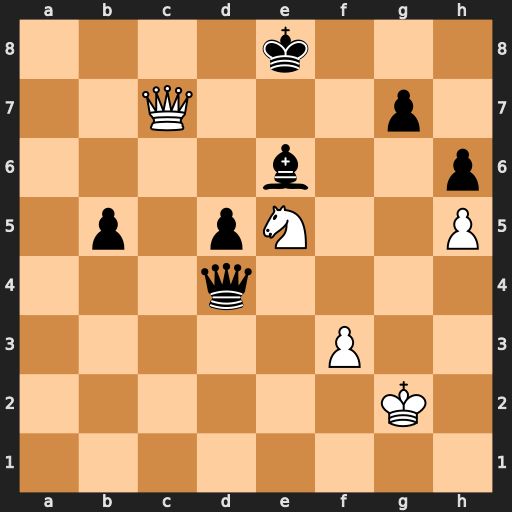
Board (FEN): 4k3/2Q3p1/4b2p/1p1pN2P/3q4/5P2/6K1/8
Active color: w
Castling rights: -
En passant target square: -
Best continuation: Qb8+ Ke7 Nc6+